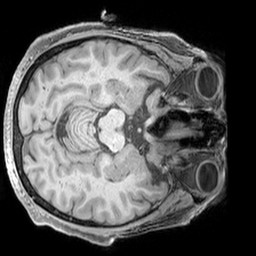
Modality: T1w
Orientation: axial
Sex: male
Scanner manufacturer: siemens
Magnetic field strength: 3 T
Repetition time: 2.3 s
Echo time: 0.00226 s